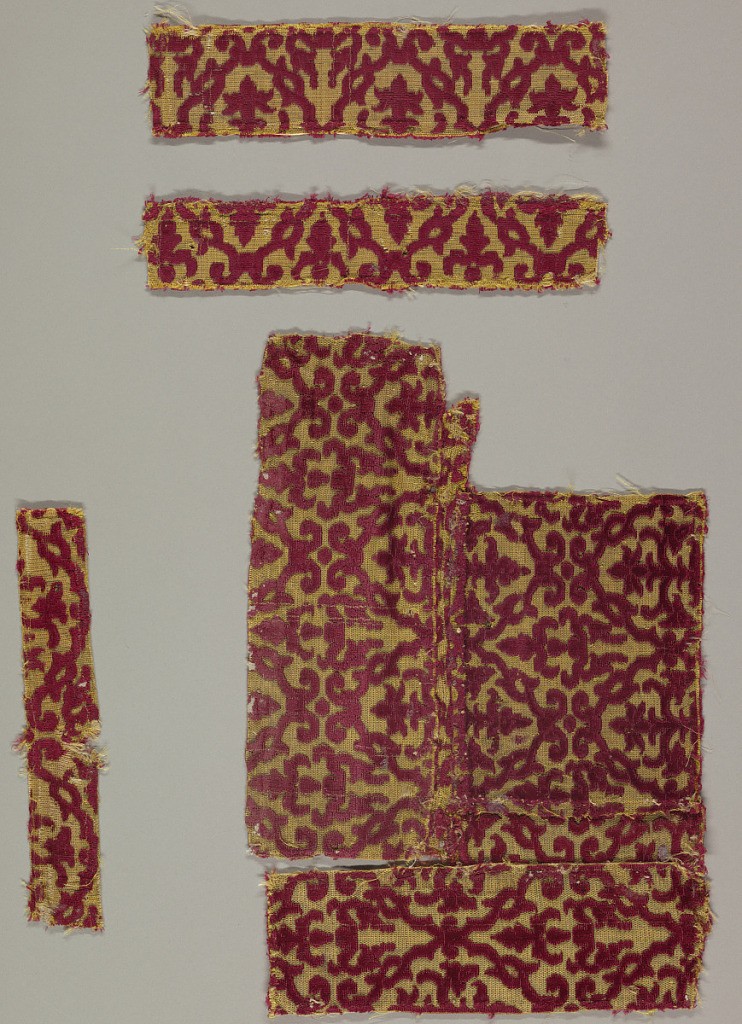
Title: Fragments
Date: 16th–17th century
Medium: silk, metallic Technique: supplementary warp forming cut and uncut raised pile in plain weave foundation (velvet) with supplementary wefts
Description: Scrolling lattice in red on gold.